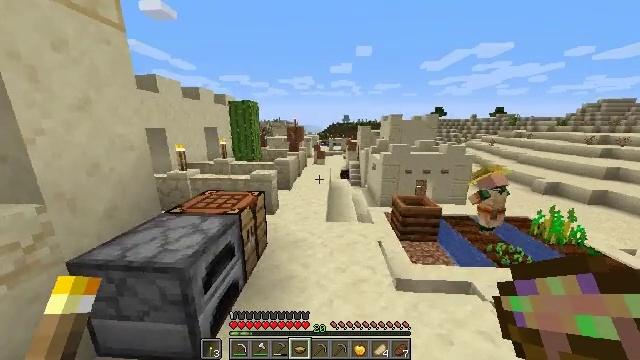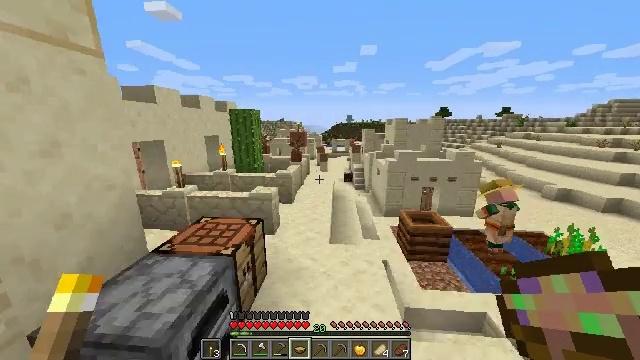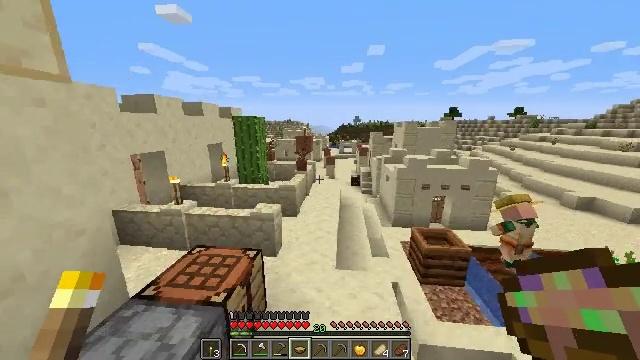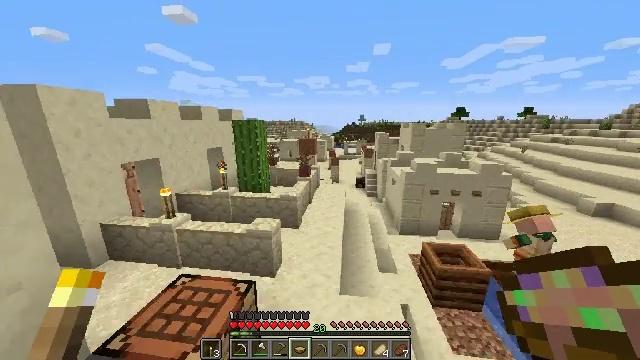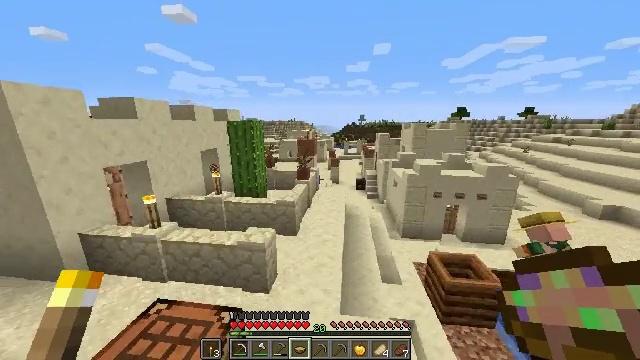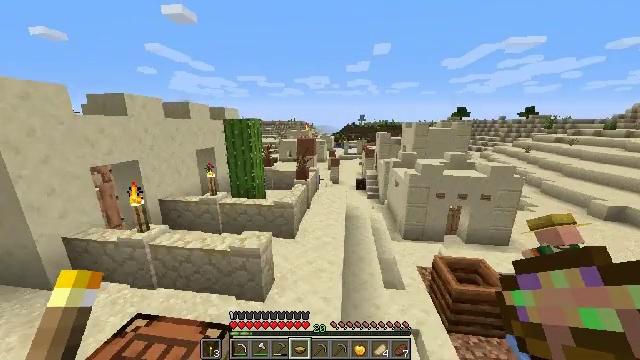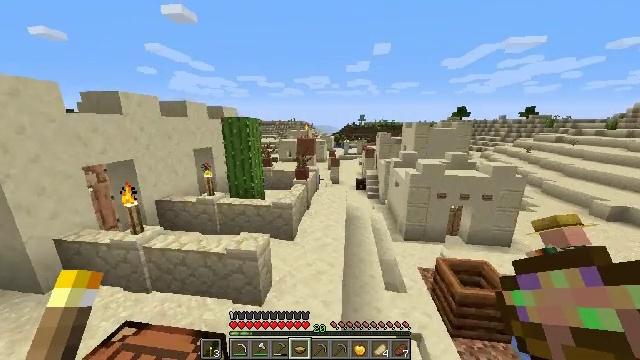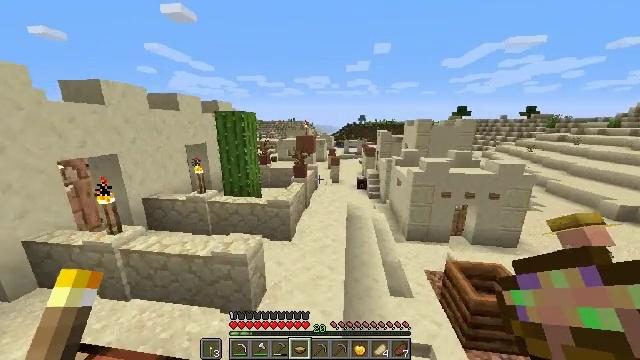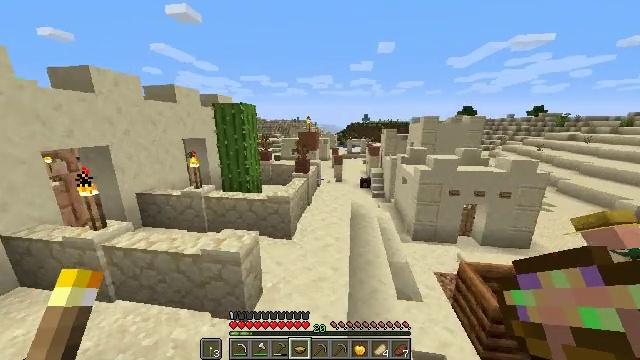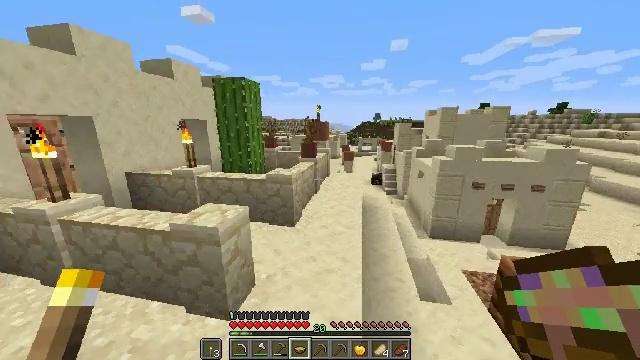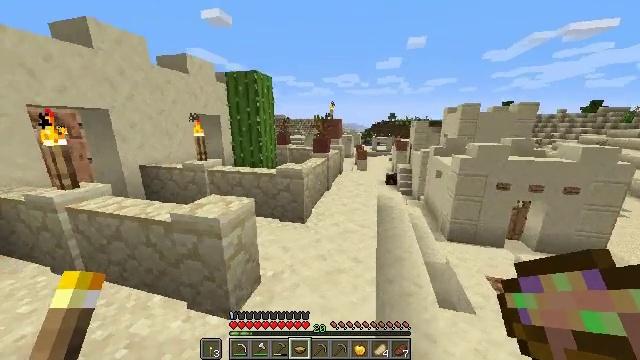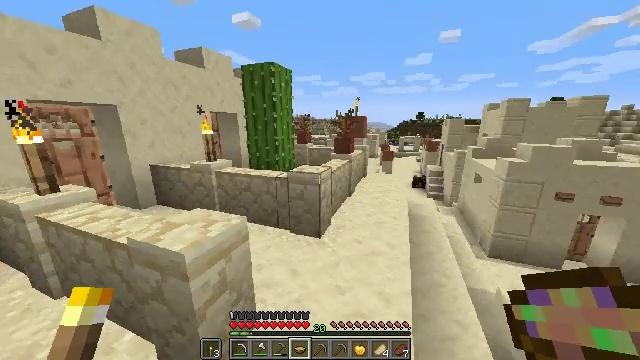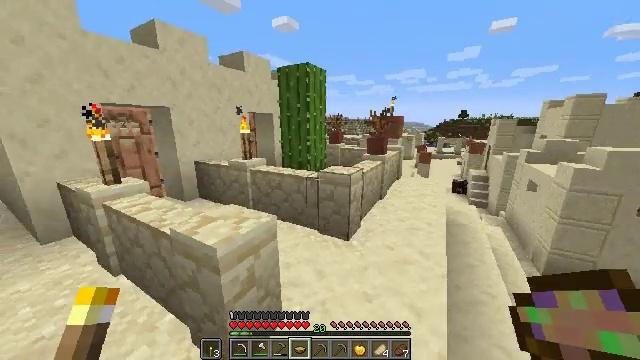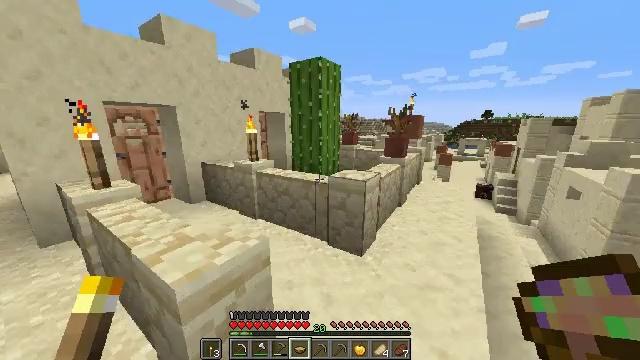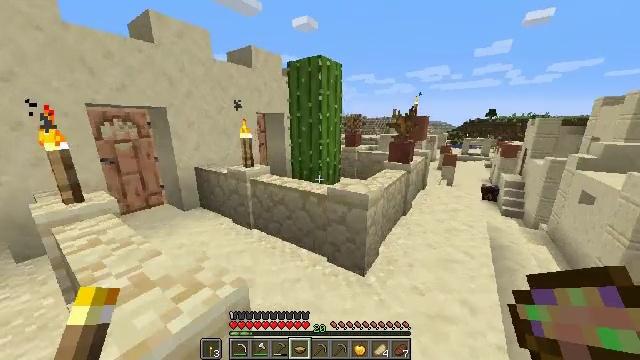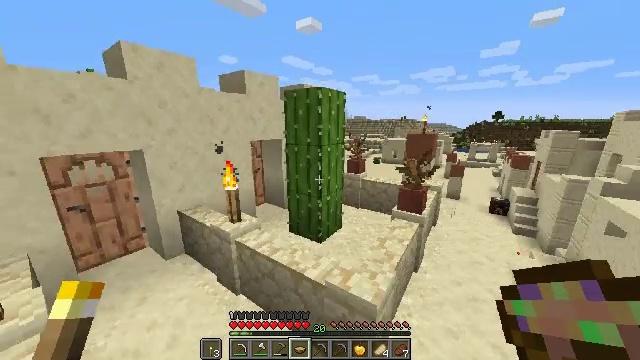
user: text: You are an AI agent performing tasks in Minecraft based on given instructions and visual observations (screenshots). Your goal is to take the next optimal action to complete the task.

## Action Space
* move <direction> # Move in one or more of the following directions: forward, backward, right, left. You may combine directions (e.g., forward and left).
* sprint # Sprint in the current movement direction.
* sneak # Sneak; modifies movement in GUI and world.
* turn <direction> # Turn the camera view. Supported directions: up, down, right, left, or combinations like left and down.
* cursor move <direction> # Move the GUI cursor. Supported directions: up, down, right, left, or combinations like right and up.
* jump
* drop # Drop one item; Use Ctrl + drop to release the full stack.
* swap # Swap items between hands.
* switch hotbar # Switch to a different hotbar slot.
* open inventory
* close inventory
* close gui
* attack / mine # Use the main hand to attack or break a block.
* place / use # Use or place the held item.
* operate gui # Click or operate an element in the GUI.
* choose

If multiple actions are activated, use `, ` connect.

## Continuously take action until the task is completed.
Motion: motion action
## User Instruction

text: Attack the sandstone wall to recycle it.
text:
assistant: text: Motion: move forward, sprint, jump
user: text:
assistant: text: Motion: move forward, sprint, turn left, jump
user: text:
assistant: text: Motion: move forward, sprint, turn left, jump
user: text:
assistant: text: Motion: move forward, sprint, jump
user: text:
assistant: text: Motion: move forward, sprint, jump
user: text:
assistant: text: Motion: move forward, sprint, jump
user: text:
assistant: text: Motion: move forward, sprint, jump
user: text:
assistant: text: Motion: move forward, sprint, jump
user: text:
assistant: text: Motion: move forward, sprint, turn left
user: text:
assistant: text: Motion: move forward, sprint, turn left
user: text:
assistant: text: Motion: move forward, sprint, turn left
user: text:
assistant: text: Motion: move forward, sprint, turn left
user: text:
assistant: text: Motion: move forward, sprint, turn left
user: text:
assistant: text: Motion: move forward, sprint, jump
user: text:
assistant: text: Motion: move forward, sprint, jump
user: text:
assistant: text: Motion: move forward, sprint, jump
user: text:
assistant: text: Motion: move forward, sprint, turn left, jump
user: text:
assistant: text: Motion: move forward, sprint, turn left, jump
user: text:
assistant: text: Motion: move forward, sprint, jump
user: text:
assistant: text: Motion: move forward, sprint, jump
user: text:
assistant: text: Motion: move forward, sprint, jump
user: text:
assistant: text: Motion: move forward, sprint, jump
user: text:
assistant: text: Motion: move forward, sprint, turn down, jump
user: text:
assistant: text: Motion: sprint, turn right and down
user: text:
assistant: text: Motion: sprint, turn right and down
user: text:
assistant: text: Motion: sprint, turn right and up
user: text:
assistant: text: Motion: sprint, turn right and up
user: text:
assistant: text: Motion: no_op
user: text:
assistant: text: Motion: no_op
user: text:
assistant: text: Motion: turn down